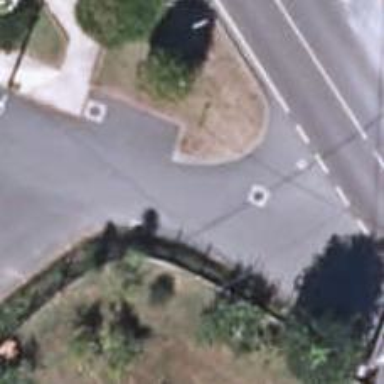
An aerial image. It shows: Marked crossing on the road.